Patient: sex M, age 58
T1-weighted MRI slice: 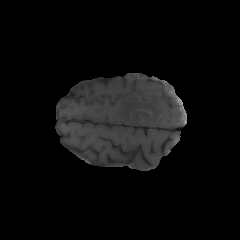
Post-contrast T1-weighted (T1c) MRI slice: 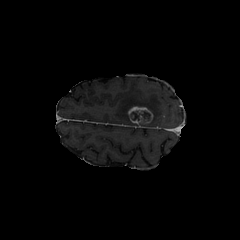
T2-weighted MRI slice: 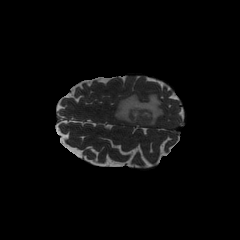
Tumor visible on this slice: yes
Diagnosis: Glioblastoma, IDH-wildtype
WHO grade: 4